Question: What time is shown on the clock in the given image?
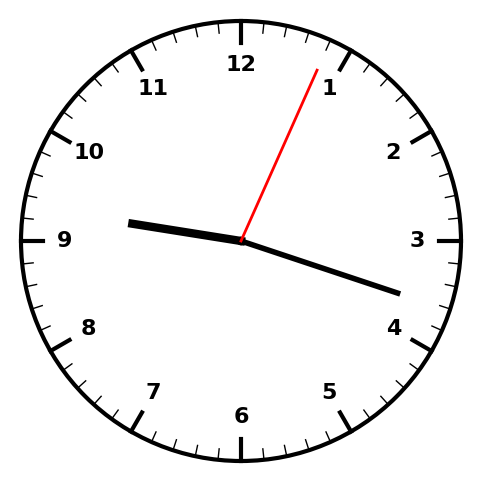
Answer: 09:18:04